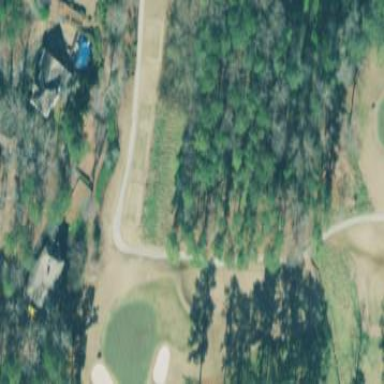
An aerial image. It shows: Golf rough area.